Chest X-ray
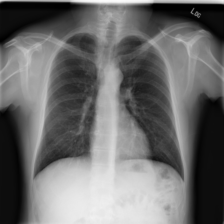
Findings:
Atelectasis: negative
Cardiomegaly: negative
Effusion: negative
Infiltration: negative
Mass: negative
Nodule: negative
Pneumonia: negative
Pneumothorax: negative
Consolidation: negative
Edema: negative
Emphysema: negative
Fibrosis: negative
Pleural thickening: negative
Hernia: negative